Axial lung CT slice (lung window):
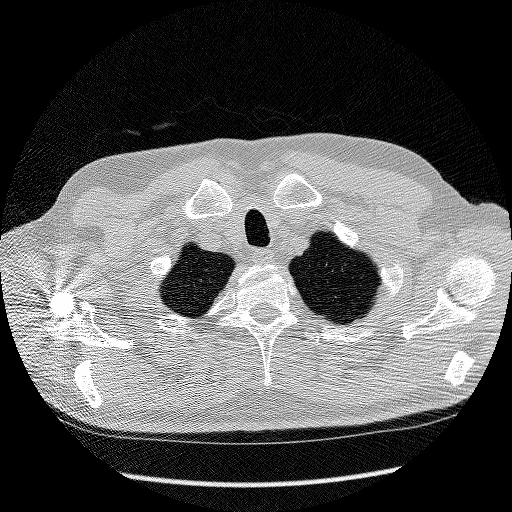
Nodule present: no